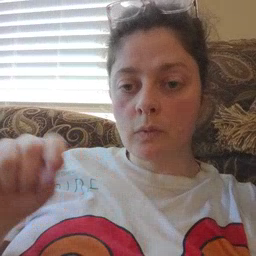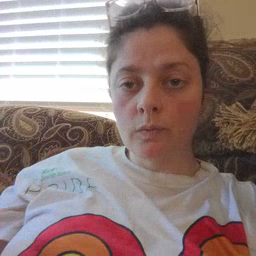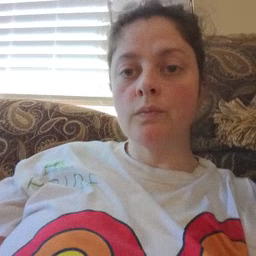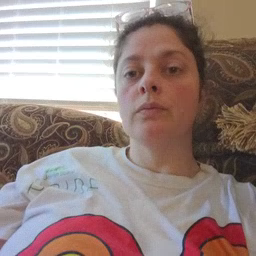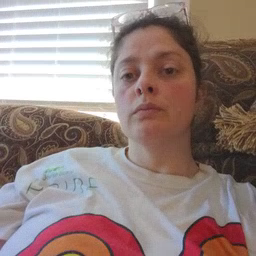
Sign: pencil